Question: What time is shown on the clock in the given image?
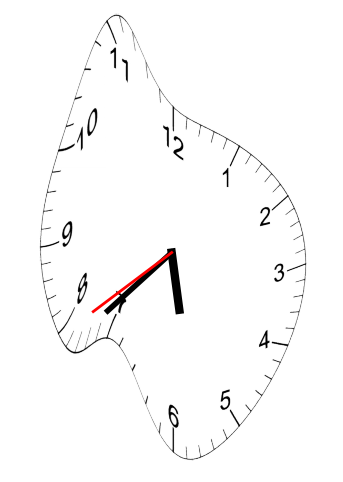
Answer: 05:37:39